Field crop: maize
Growth stage: 1
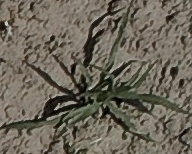
Species: sorghum